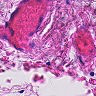
Metastatic tissue present: no